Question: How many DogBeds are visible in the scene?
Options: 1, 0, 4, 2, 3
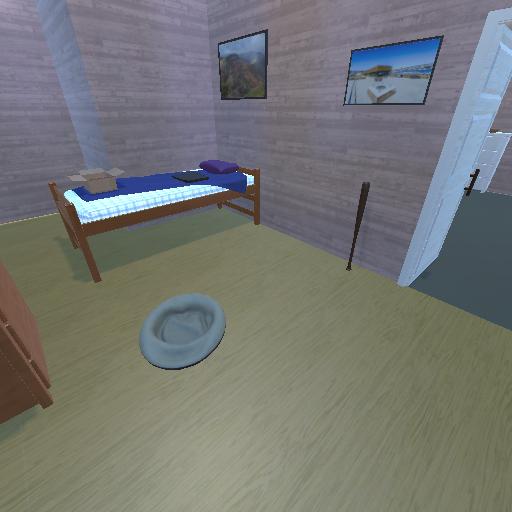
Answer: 1